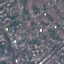
Label: Residential